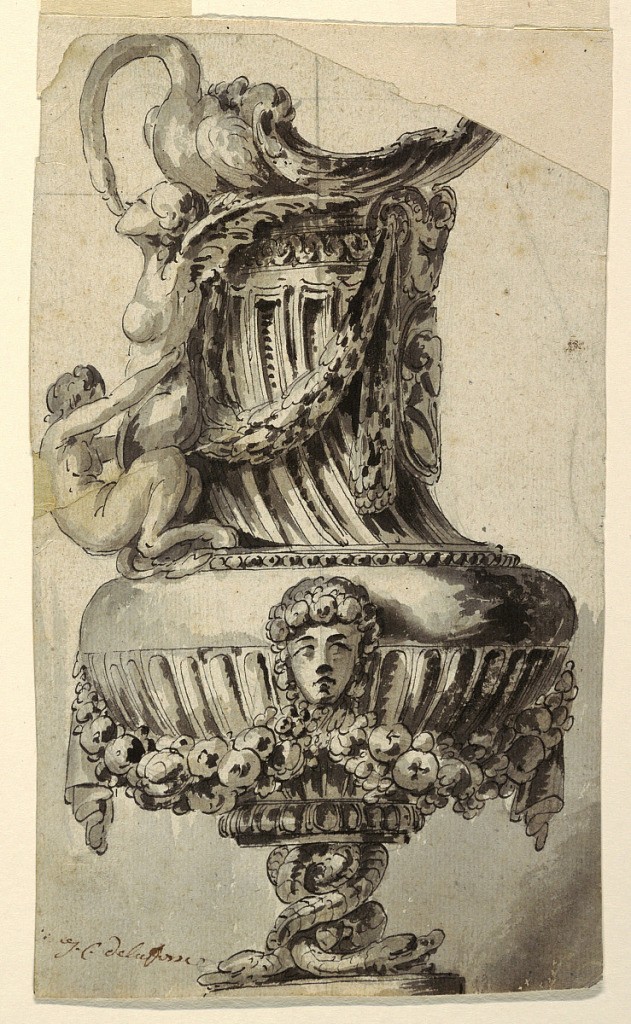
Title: Design for a Decorative Ewer
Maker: Jean-Charles Delafosse, French, 1734 – 1789
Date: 1765
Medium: Pen and black ink, brush and wash, black chalk on white laid paper
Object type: Drawing
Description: Handle of ewer consists of swan kissing harpy who is encircled by a crouching female satyr. The body is decorated in neoclassical style, fluting, rope-like festoons, a female mask, suspended fruit garlands, coiled snake forms base.